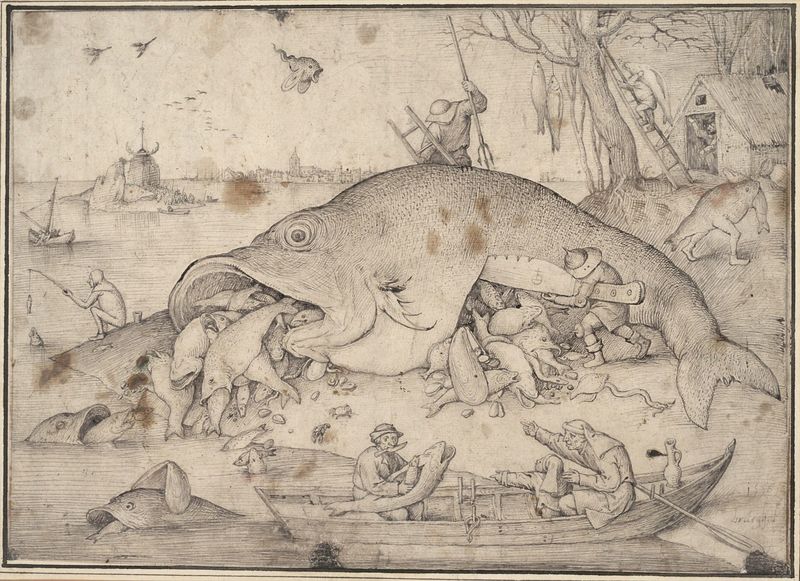
Titel: Die großen Fische fressen die kleinen
Künstler: Pieter Bruegel
Standort: Wien
Institution: Albertina, Wien
Schlagwörter: baum, mann, meer, wasser, menschen, sand, see, stadt, ufer, hut, männer, zeichnung, haus, mensch, messer, tod, tot, vögel, hütte, kirche, insel, auge, kind, boot, boote, fliegen, paddel, ruder, krug, beine, schwanz, schiff, segelboot, strand, fischer, leiter, ruderboot, bauch, surreal, tor, krabbe, hängen, druck, stich, angel, mäuler, schlange, dreispitz, allegorie, flecken, fisch, jäger, maul, fressen, fabel, muschel, töten, wal, fang, phantasie, klettern, gabel, fische, krebs, angler, angeln, monster, kiemen, fischfang, bot, bosch, dreizack, fliegende fische, mistgabel, walfisch, ische, kreatur, ausweiden, übergeben, robben, forke, kotzen, aufschneiden, r, fliegender fisch, miesmuschel, aufschlitzen, msser, fische im fisch, fische fressen fische, fischf, vogelfisch, fresse und gefressen  werden, dreizeck, messer schnitt